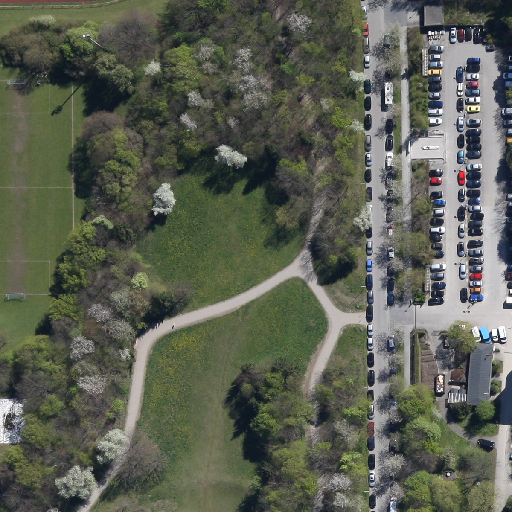
Referring expression: sidewalk